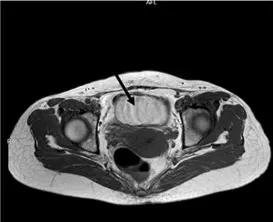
(A) Contrast-enhanced MRI of the pelvis revealed a circular cyst measuring 8 x 5 x 6 cm located in front of the uterus. The cyst exhibited T1 hypersignal.
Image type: radiology (mri)